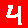
Digit: 4